Chest X-ray:
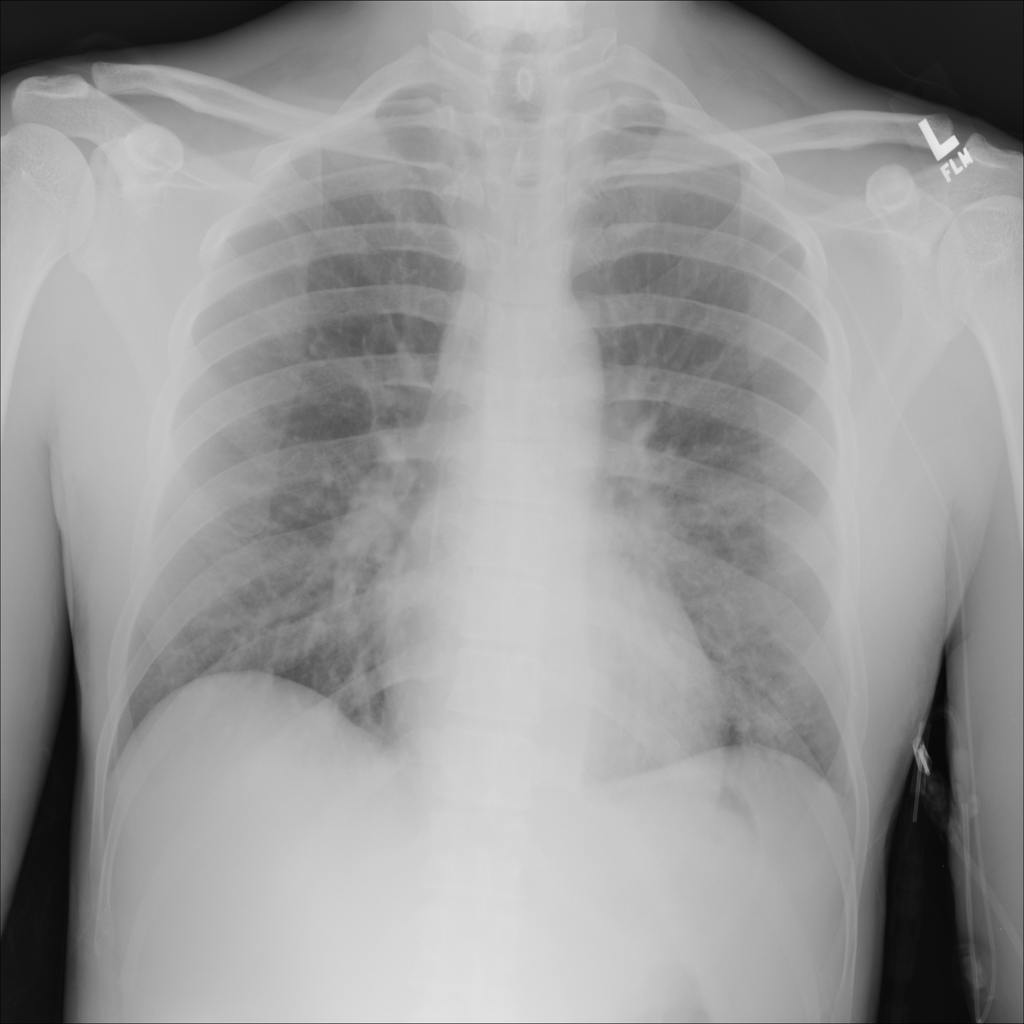
Findings: Consolidation
No abnormal finding: no